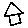
Label: house